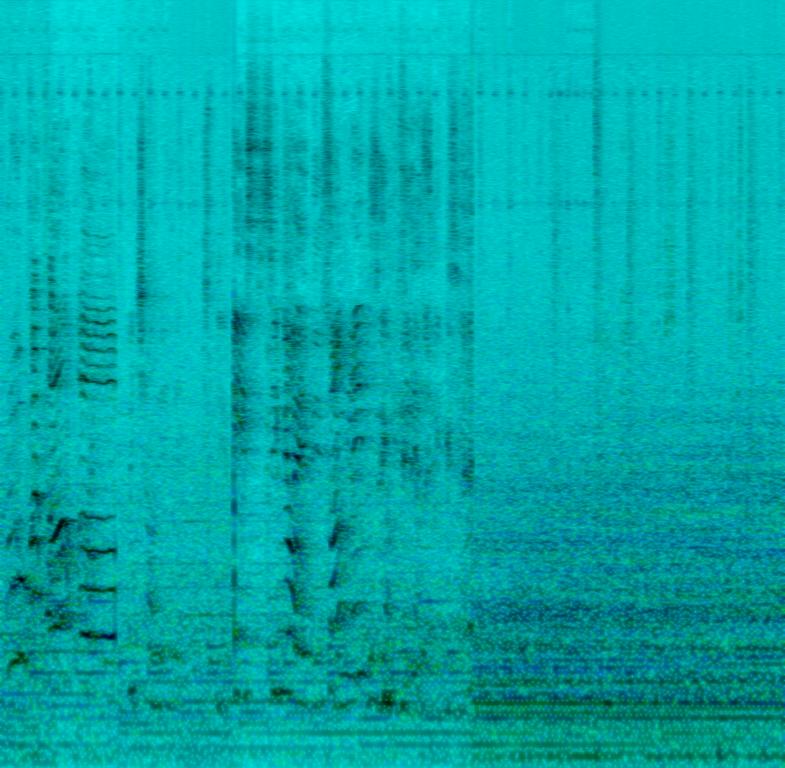
This recording contains gargling noises to which a lot of female voices sing along. In the background you can hear a full pop song that serves as background music. The recording is full of fast popping noises. This seems to be an amateur recording.